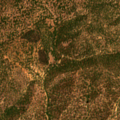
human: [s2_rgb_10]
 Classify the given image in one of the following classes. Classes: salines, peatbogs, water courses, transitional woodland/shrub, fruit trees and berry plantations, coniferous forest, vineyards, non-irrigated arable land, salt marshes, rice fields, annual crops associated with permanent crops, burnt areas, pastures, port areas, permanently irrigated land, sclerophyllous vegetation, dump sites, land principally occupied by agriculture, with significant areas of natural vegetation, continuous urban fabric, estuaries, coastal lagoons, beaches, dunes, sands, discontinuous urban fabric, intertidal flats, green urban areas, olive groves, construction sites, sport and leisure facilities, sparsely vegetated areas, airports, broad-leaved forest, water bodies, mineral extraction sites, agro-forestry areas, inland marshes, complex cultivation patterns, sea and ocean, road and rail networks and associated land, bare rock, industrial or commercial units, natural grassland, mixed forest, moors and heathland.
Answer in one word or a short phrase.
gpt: agro-forestry areas